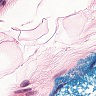
Metastatic tissue present: no